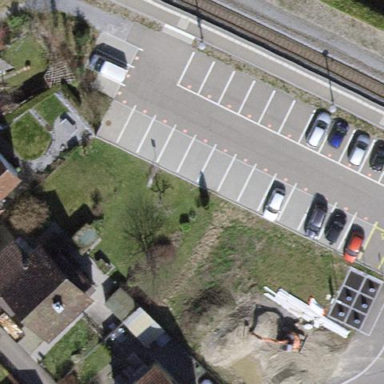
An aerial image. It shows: Street-side parking area.